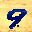
Label: 9